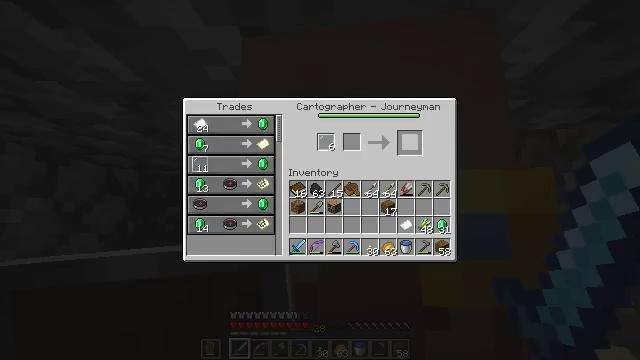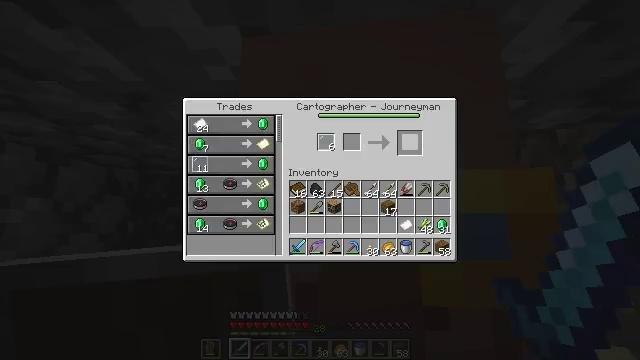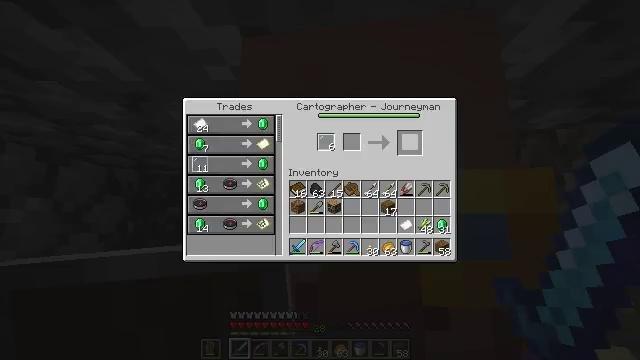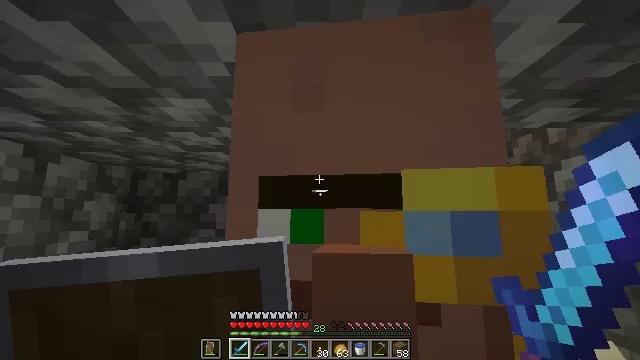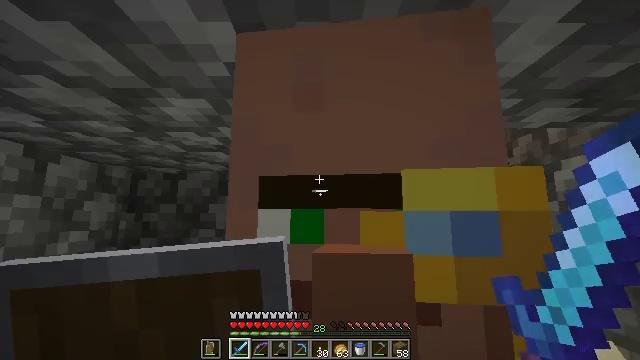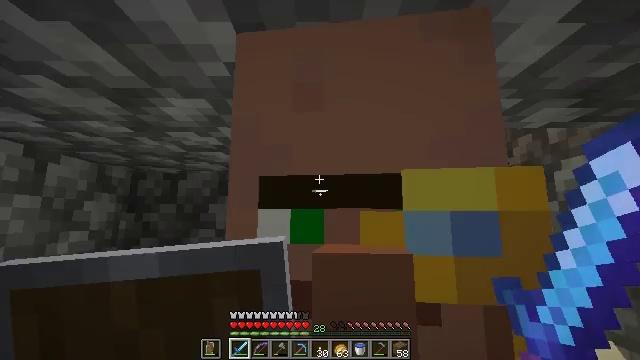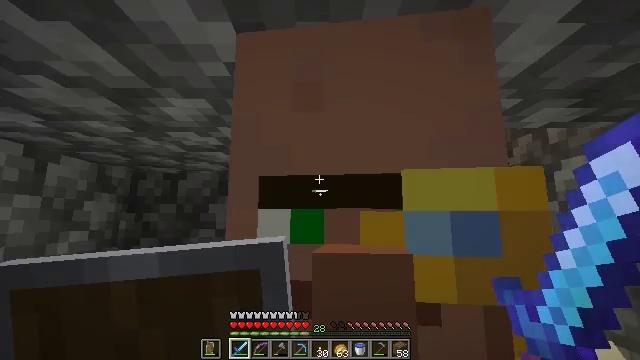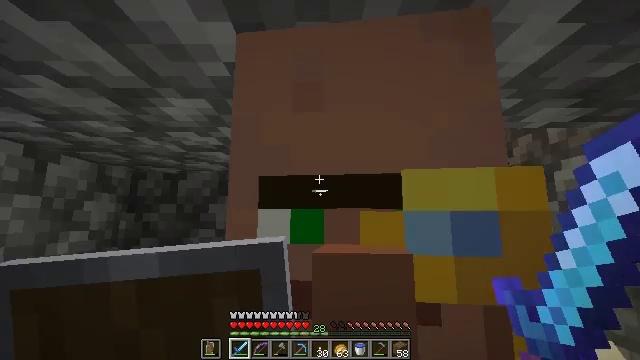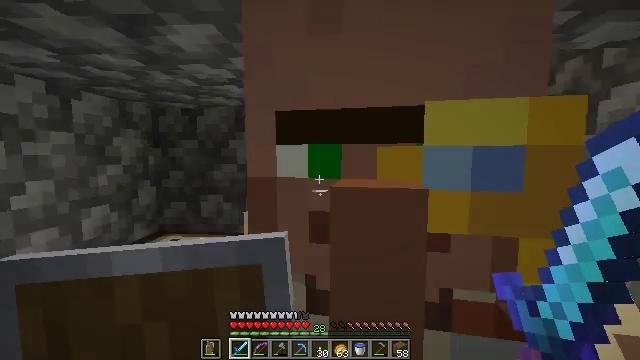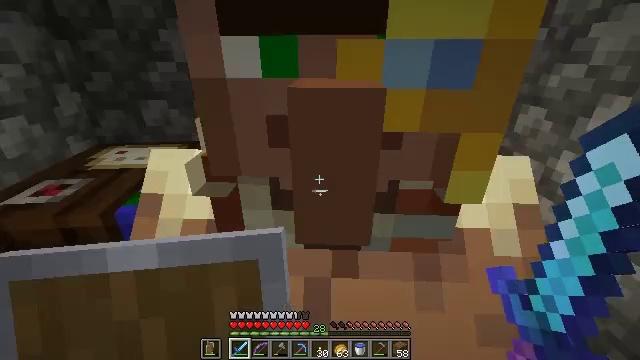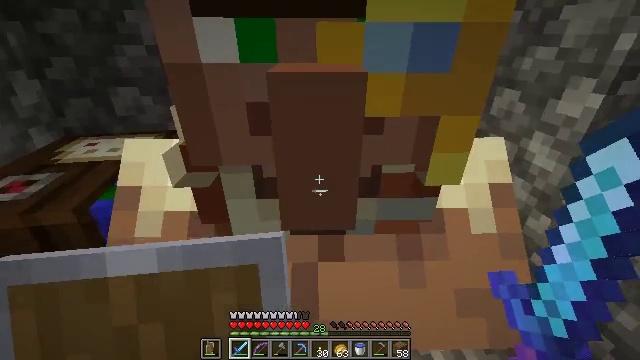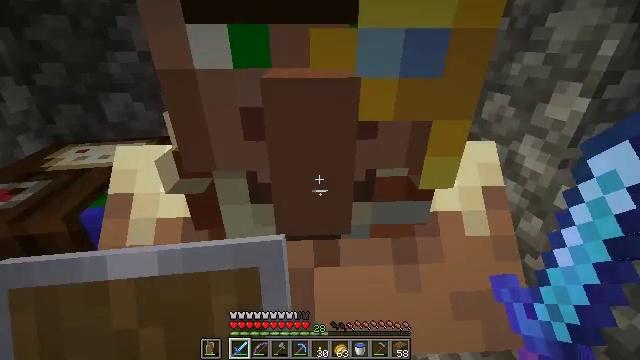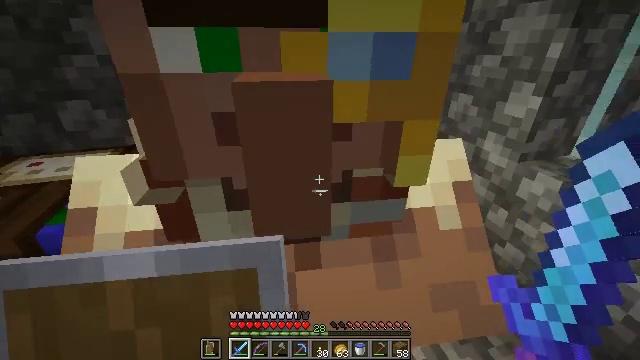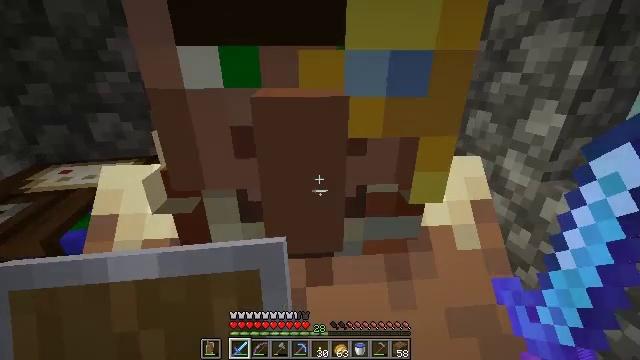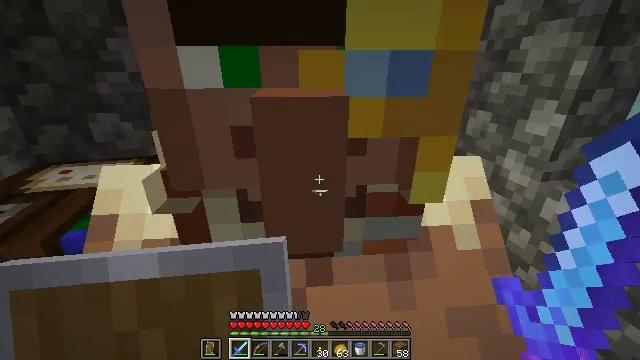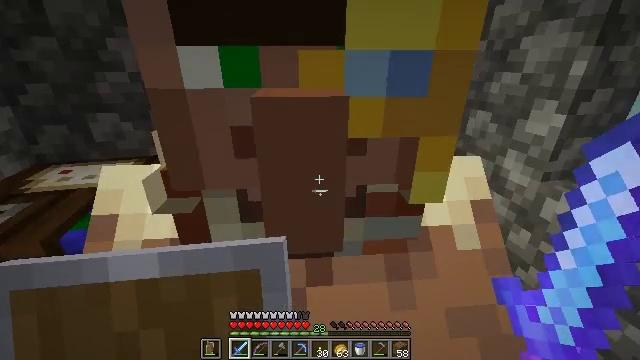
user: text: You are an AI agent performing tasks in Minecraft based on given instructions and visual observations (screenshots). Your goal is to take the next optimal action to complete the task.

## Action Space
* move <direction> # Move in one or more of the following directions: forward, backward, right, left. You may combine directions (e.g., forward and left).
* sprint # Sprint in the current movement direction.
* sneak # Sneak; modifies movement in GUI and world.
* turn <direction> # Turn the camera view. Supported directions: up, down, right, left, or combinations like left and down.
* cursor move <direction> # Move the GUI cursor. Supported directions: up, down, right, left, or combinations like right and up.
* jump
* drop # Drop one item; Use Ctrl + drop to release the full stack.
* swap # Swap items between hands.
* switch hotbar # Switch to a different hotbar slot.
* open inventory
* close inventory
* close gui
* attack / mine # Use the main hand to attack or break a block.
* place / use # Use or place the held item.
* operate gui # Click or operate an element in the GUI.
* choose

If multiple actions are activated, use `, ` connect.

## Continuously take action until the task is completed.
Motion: motion action
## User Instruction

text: Collect beetroots from the field.
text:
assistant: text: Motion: open gui
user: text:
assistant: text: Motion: no_op
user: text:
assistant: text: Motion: cursor move right
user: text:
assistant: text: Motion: close gui
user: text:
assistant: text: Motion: no_op
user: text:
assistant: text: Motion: no_op
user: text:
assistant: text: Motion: no_op
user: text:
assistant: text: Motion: turn left and down
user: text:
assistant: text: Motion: turn right and down
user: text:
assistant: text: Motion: turn right and down
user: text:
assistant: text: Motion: turn right and up
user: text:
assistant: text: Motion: turn right
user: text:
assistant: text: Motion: turn left and up
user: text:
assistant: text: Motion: no_op
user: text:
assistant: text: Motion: no_op
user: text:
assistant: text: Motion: no_op
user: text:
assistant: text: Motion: turn right, open inventory
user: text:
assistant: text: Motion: open inventory
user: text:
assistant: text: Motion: open inventory
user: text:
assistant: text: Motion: no_op
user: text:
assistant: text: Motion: no_op
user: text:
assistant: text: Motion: no_op
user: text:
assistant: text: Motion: no_op
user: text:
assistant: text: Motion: cursor move right and up
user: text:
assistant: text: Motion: cursor move right
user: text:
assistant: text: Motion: no_op
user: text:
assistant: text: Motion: no_op
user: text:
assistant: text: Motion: no_op
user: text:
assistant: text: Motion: no_op
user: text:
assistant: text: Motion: no_op